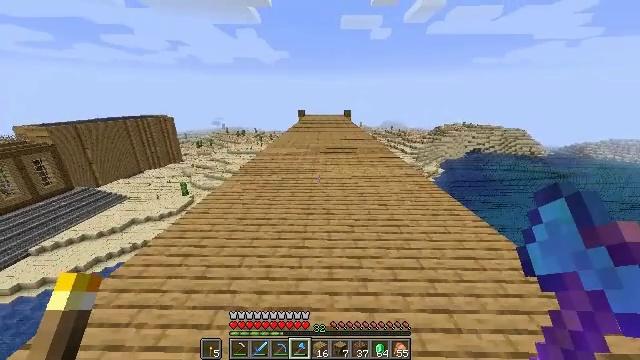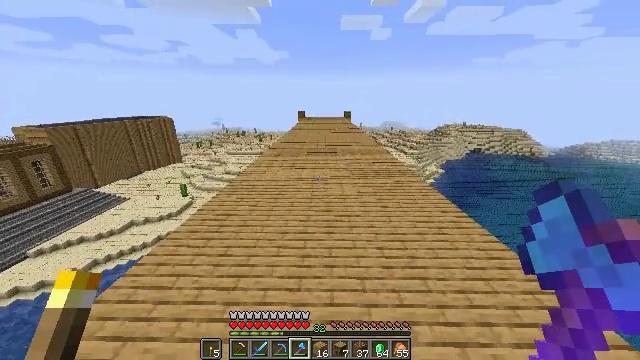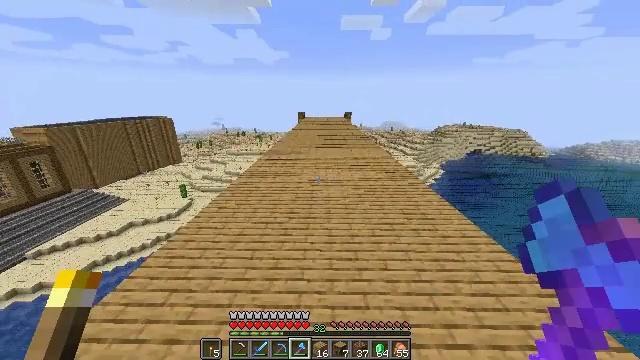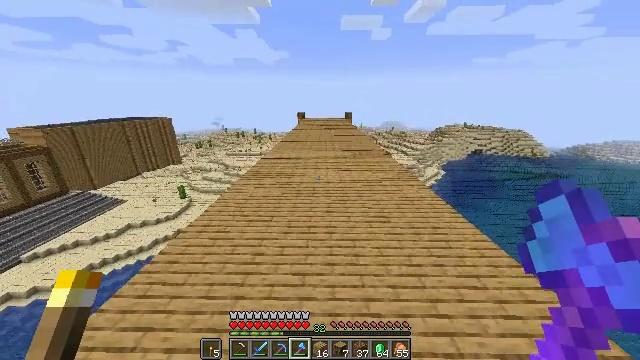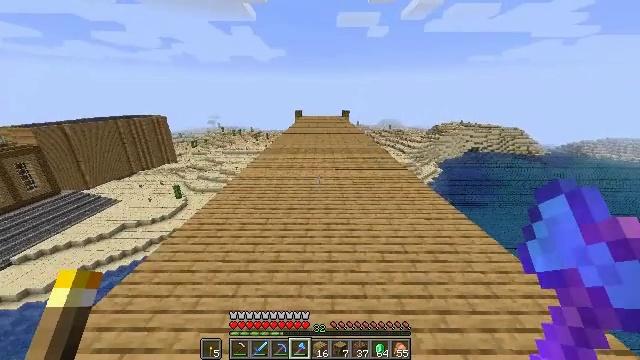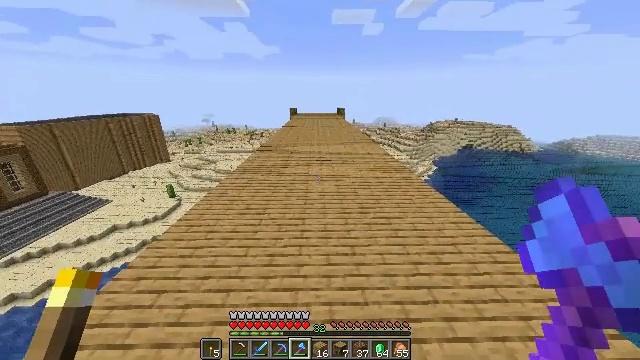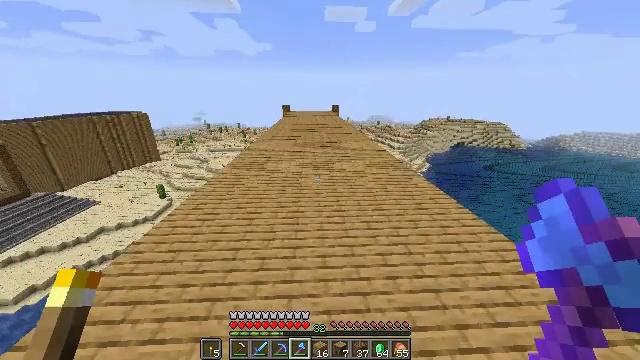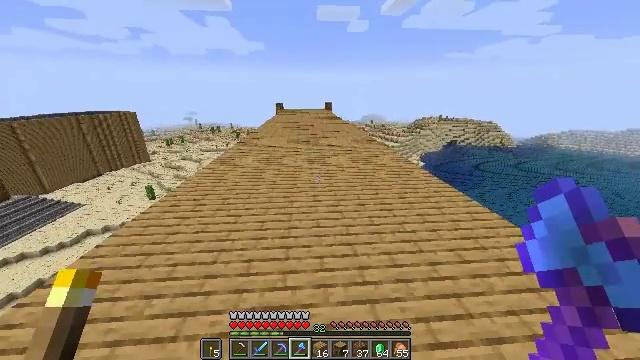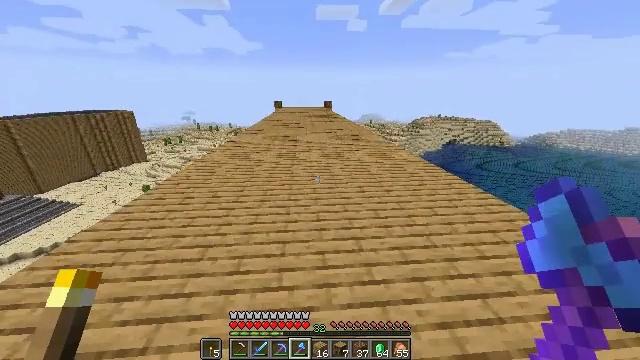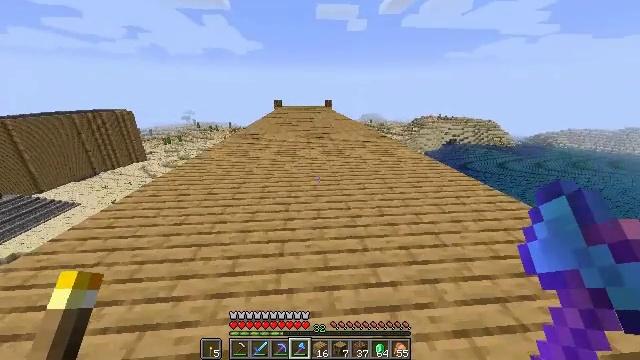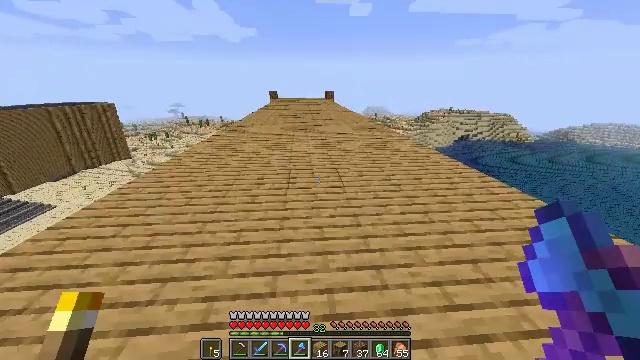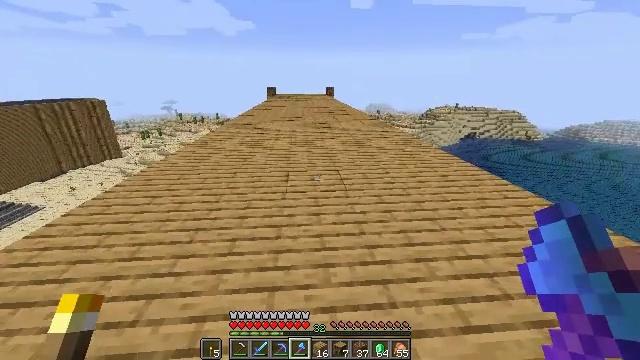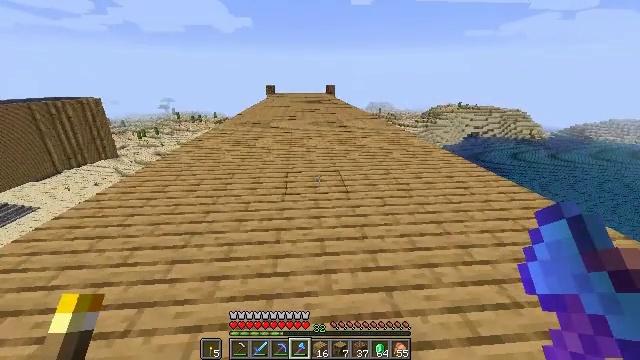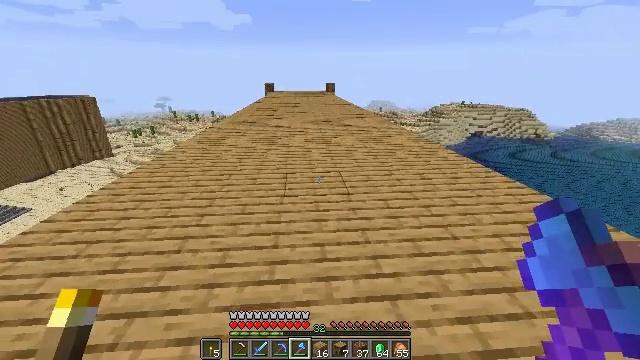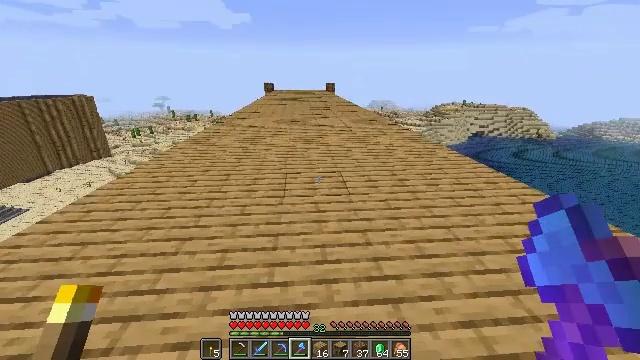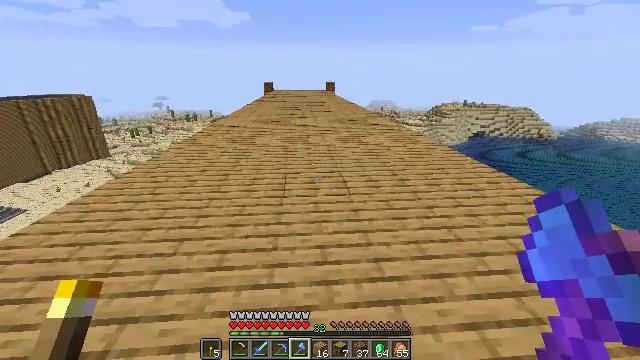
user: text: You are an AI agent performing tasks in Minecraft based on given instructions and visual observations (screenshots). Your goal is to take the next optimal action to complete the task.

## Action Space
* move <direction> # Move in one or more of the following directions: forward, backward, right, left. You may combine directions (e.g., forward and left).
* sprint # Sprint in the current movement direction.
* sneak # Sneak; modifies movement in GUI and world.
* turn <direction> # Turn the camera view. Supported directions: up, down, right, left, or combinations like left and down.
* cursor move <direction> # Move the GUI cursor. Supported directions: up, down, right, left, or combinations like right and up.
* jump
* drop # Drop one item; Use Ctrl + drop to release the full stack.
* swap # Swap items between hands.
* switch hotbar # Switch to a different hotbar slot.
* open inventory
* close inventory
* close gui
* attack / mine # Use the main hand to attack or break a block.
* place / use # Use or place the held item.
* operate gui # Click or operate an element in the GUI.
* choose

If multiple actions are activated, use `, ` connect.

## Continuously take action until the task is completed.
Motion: motion action
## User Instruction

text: Break the stripped oak log.
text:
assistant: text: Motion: move forward, jump
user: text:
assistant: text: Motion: move forward, jump
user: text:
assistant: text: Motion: move forward, jump
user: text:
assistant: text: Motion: move forward, jump
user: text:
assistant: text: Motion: move forward, turn right
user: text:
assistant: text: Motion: move forward, turn right
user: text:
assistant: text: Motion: move forward, turn right
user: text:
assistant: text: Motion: move forward
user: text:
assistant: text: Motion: no_op
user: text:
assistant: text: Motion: no_op
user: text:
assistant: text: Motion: no_op
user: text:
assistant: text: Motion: no_op
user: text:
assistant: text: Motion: no_op
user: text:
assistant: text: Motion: no_op
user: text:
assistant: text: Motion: no_op
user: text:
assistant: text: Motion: no_op
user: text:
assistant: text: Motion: no_op
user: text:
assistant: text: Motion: no_op
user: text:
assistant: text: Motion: no_op
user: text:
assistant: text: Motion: no_op
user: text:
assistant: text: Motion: no_op
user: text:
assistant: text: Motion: no_op
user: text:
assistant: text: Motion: no_op
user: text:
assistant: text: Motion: no_op
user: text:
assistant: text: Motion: no_op
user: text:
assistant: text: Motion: no_op
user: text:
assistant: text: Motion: no_op
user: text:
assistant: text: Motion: no_op
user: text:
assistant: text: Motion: no_op
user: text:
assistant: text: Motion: no_op